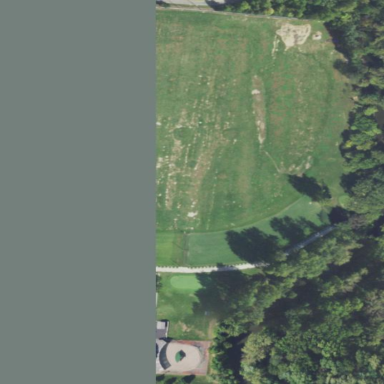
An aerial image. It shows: Golf course with driving range.